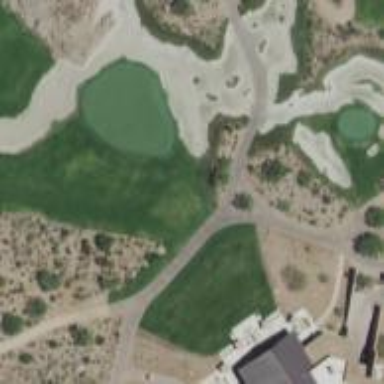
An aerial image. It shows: Path for golf carts.